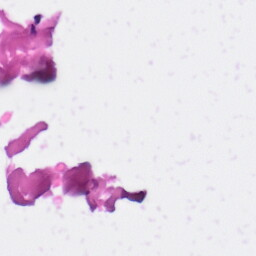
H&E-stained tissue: Skin